Question: I want to reduce the point/marker size in this WPF Toolkit LineSeries Chart.
This is my XAML:
'''
<Window.Resources>
<Style x:Key="DashedPolyLine" TargetType="{x:Type Polyline}">
<Setter Property= "StrokeThickness" Value="1"/>
</Style>
</Window.Resources>
<Grid>
<chartingToolkit:Chart Name="lineChart" Title="Convergence Plot" VerticalAlignment="Stretch" HorizontalAlignment="Stretch">
<chartingToolkit:LineSeries DependentValuePath="Value" IndependentValuePath="Key" ItemsSource="{Binding}" IsSelectionEnabled="True" AnimationSequence="FirstToLast" Title="Values" UseLayoutRounding="True" PolylineStyle="{StaticResource DashedPolyLine}"/>
<chartingToolkit:Chart.Axes>
<chartingToolkit:LinearAxis Orientation="Y" Maximum="1.5" Minimum="-1.5" Interval="0.2"/>
</chartingToolkit:Chart.Axes>
</chartingToolkit:Chart>
'''
This is what I mean:

How can this be achieved? Thanks.
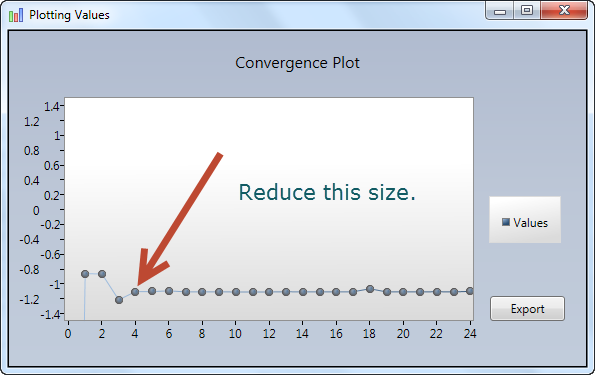
Answer: If it helps anyone I used this code to remove the points:
'''
<Style TargetType="chartingToolkit:LineDataPoint">
<Setter Property="Opacity" Value="0" />
<Setter Property="Background" Value="Blue" />
</Style>
'''
The setVisibility property doesn't work and it's a known issue.